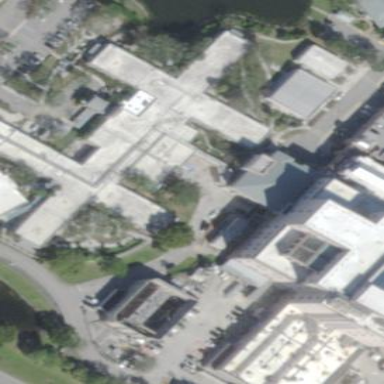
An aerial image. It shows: Hospital building.